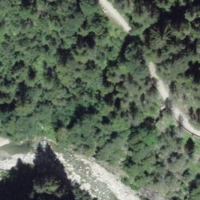
EUNIS habitat code: 23
Species observed at this site:
Hemipenthes maura
Saxifraga oppositifolia
Melanargia galathea